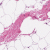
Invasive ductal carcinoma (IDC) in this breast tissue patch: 0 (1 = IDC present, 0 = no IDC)